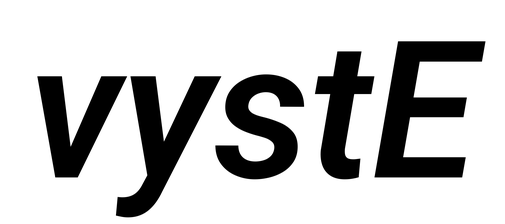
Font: Roboto-Italic_SemiBold_Italic